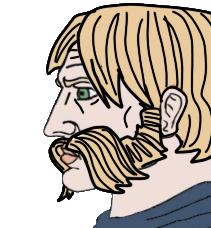
Label: 4_Yes_Chad